Field crop: maize
Growth stage: 2
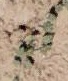
Species: convolvulus